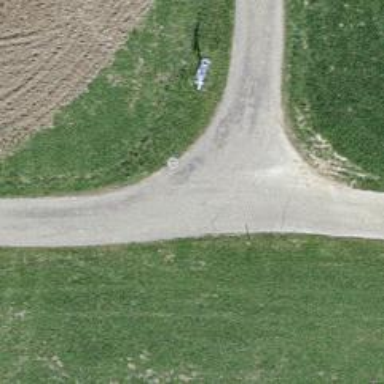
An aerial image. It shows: Well-maintained track road with grade 1 tracktype.